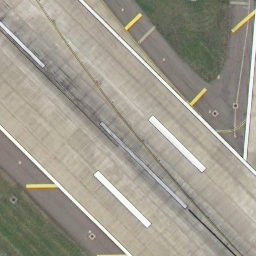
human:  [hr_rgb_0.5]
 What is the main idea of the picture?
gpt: runway